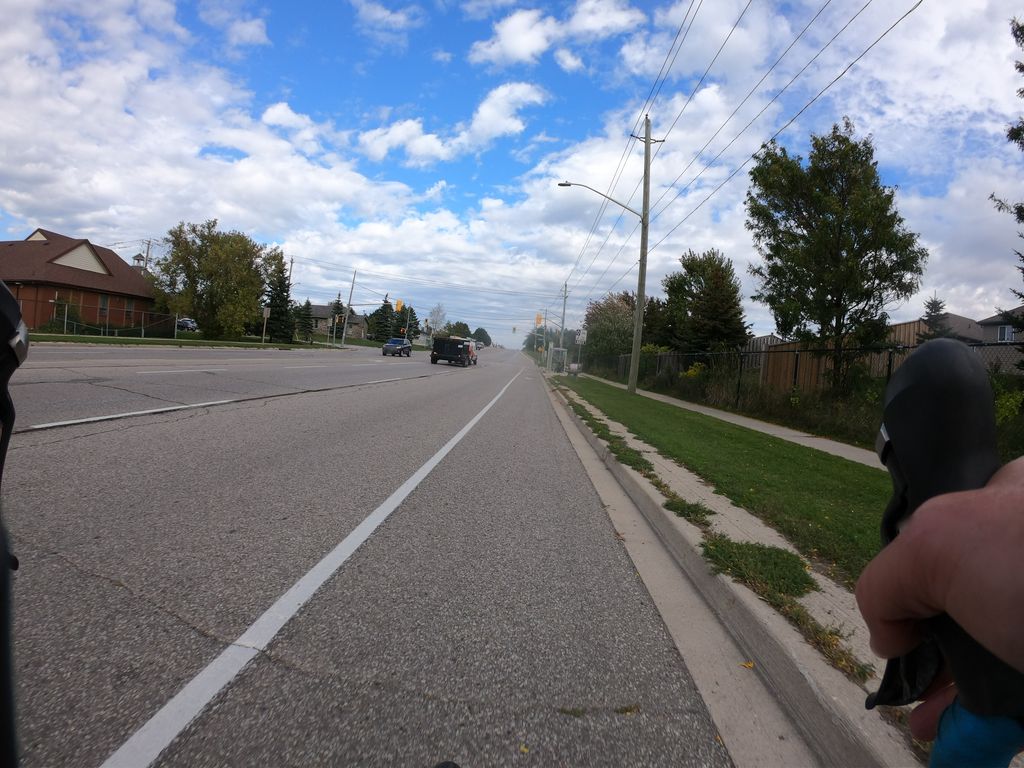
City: kitchener-waterloo